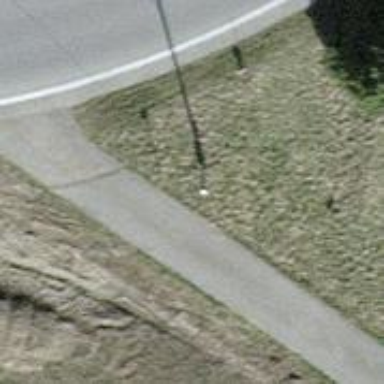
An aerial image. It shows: Power pole.